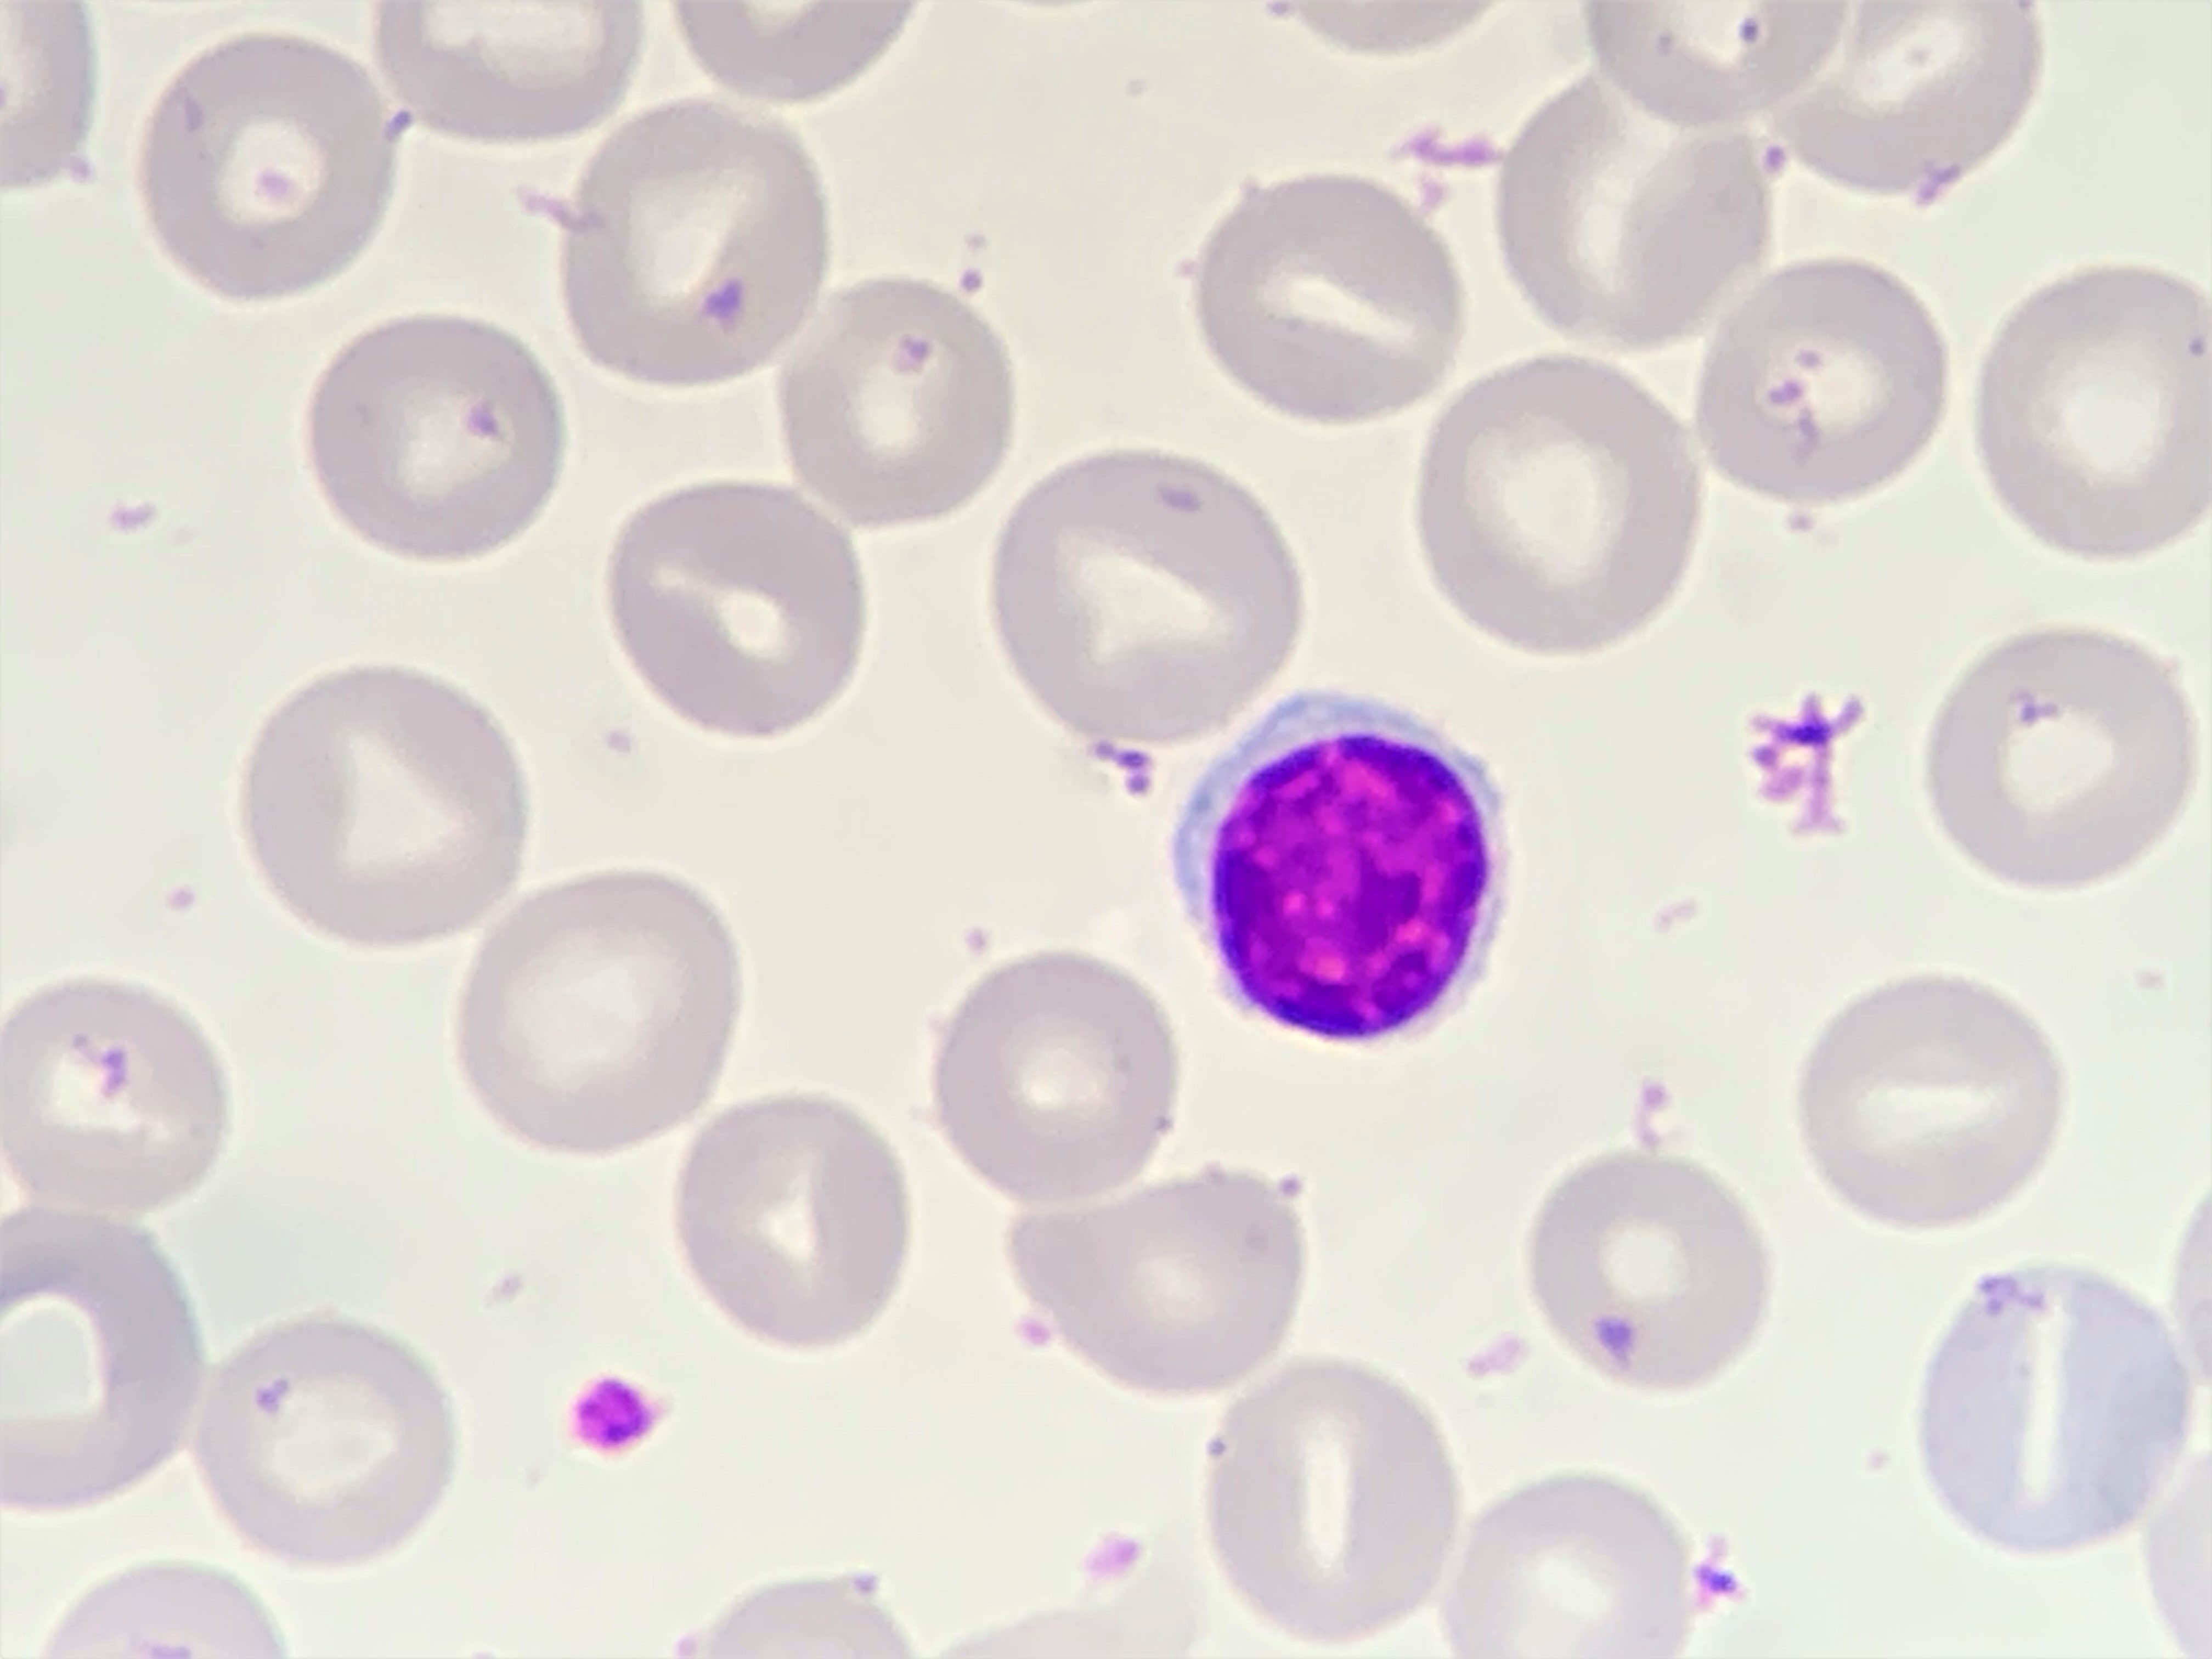
Cell type: LYMPHOCYTES